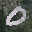
Label: 0